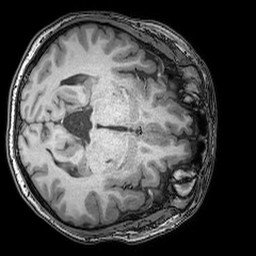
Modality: T1w
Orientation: axial
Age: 34
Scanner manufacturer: philips
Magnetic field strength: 3 T
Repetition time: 0.007 s
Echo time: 0.003501 s